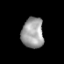
Tissue: prostate
Cell type: T cells
Senescence score: 0.2991
Nuclear area (px): 657
Mean DAPI intensity: 158.367